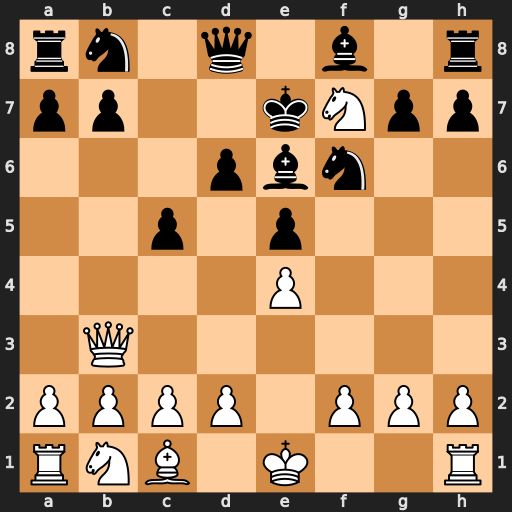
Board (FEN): rn1q1b1r/pp2kNpp/3pbn2/2p1p3/4P3/1Q6/PPPP1PPP/RNB1K2R
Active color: w
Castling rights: KQ
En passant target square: -
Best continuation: Qxb7+ Qd7 Qxa8 Kxf7 Qxb8